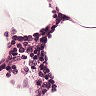
Metastatic tissue present: no